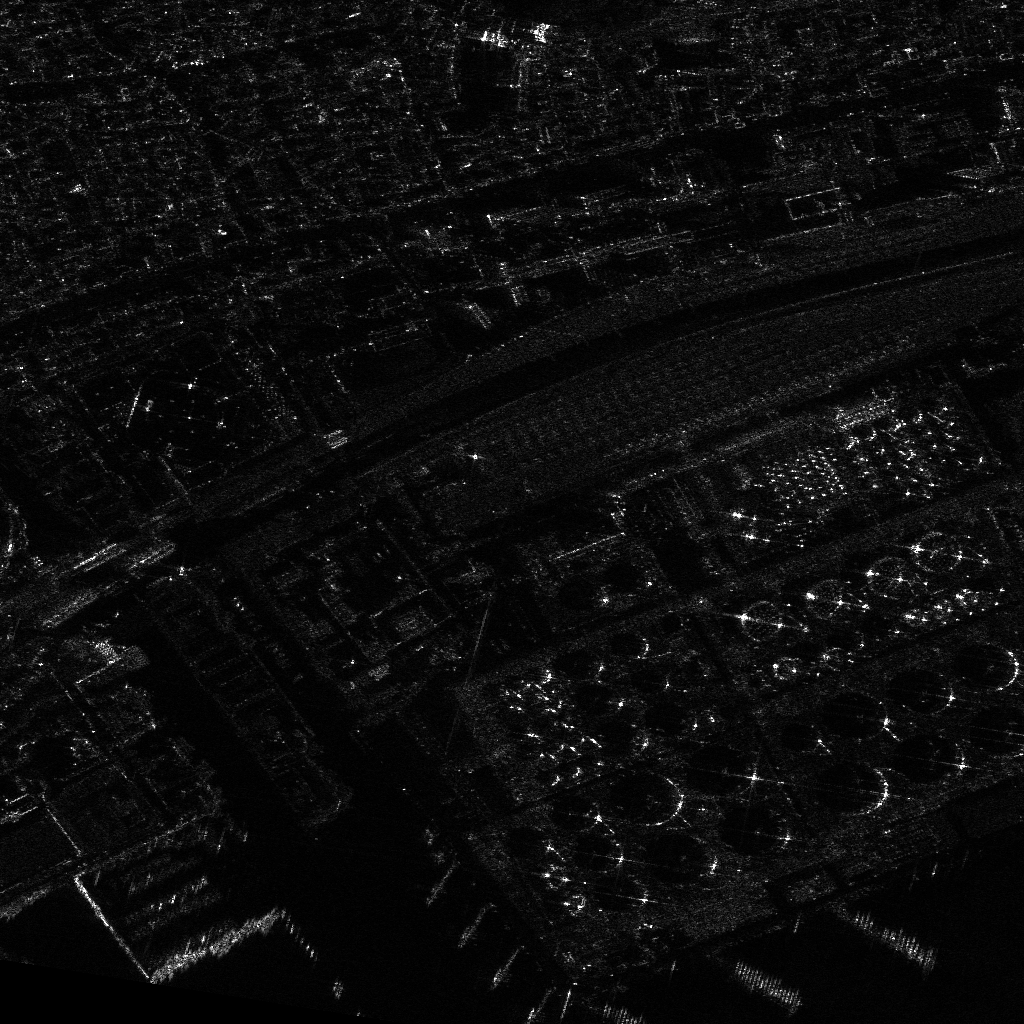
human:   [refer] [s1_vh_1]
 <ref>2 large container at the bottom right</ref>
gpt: <box>[[69, 94, 79, 96, 30], [81, 90, 91, 92, 32]]</box>